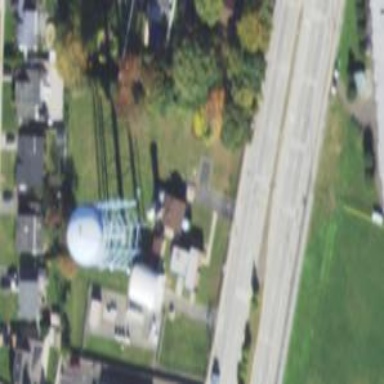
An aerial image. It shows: Water tower that is man-made.